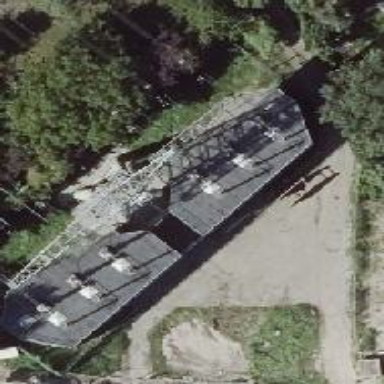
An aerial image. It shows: Endmast tower marking the end of overhead power line.